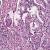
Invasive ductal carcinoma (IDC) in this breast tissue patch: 1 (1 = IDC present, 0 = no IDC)